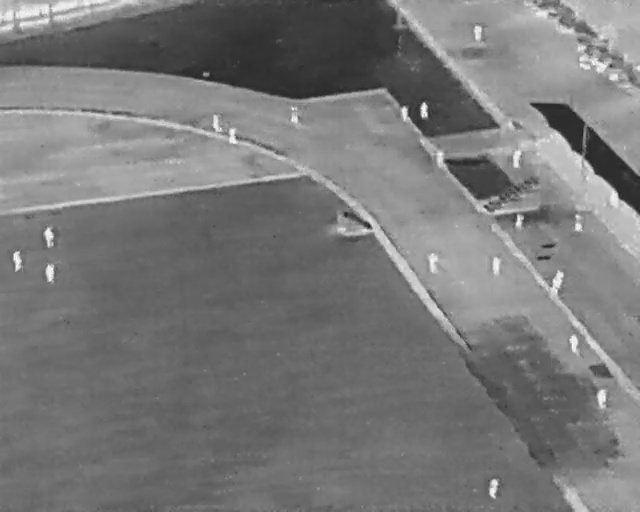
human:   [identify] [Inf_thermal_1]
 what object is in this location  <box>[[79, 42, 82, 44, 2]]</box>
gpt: <ref>1 small person at the right</ref>